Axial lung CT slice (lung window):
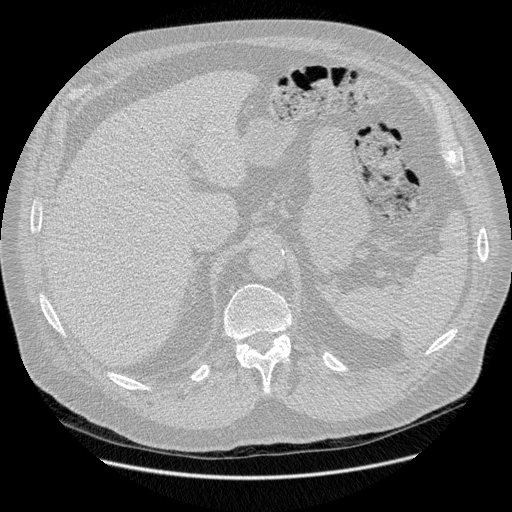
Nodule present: no